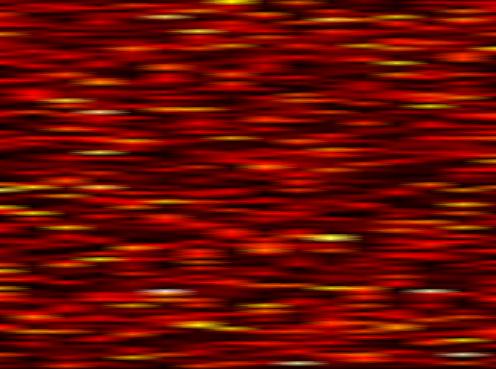
Label: WOLA